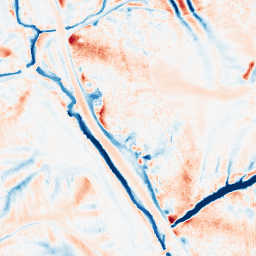
Category: edge_preserving
Decomposition family: median
Decomposition parameters: size: 21
Upsampling method: fft_zeropad
Upsampling parameters: scale: 4
Upsampling scale: 4